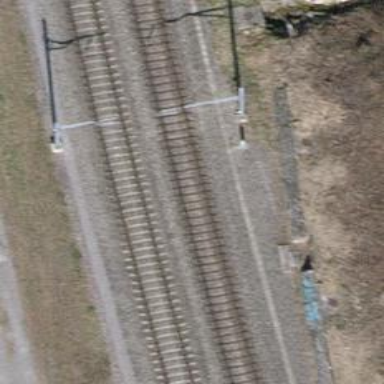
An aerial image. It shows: Railway milestone.